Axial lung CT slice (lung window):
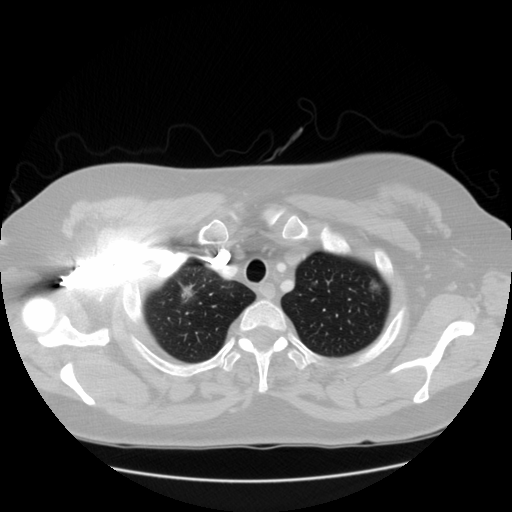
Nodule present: yes
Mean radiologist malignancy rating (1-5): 4.25